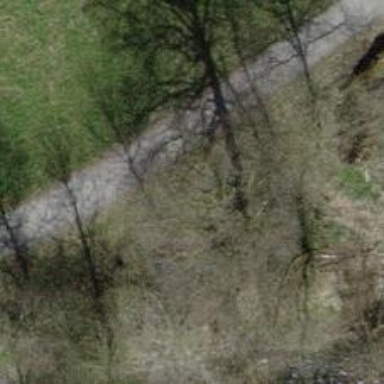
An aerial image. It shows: Bench.